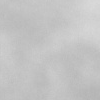
Atmospheric dust classification: dusty